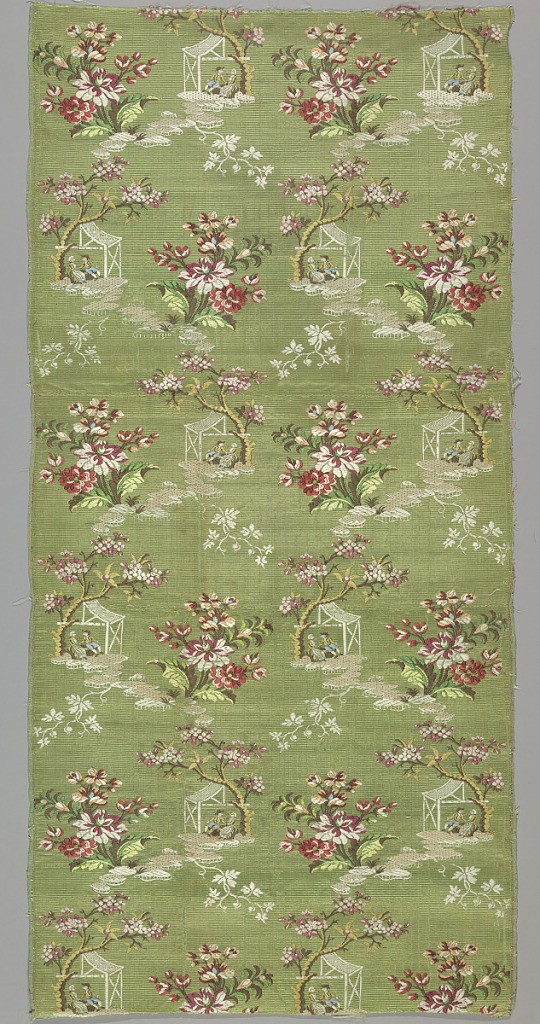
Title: Textile
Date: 1750–1800
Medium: silk Technique: woven
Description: Light green ribbed silk brocaded with multicolored silk patterned with floral sprays and figures seated under a tree.